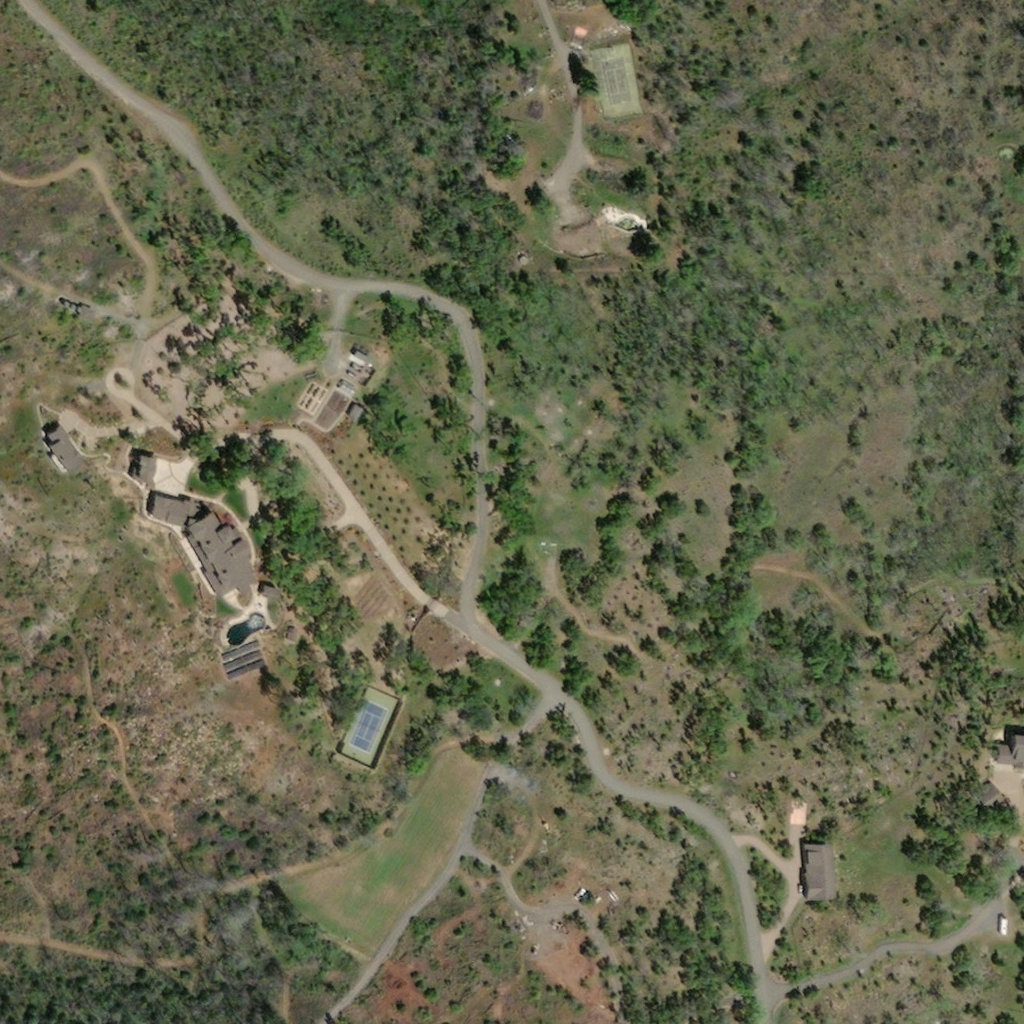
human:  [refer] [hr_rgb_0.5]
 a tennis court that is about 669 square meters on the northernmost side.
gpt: <box>[[57, 3, 62, 11, 0]]</box>